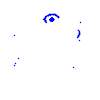
Particle: electron